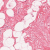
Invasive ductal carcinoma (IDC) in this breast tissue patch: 0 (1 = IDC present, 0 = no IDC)